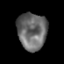
Tissue: prostate
Cell type: T cells
Senescence score: 0.2385
Nuclear area (px): 1064
Mean DAPI intensity: 106.25